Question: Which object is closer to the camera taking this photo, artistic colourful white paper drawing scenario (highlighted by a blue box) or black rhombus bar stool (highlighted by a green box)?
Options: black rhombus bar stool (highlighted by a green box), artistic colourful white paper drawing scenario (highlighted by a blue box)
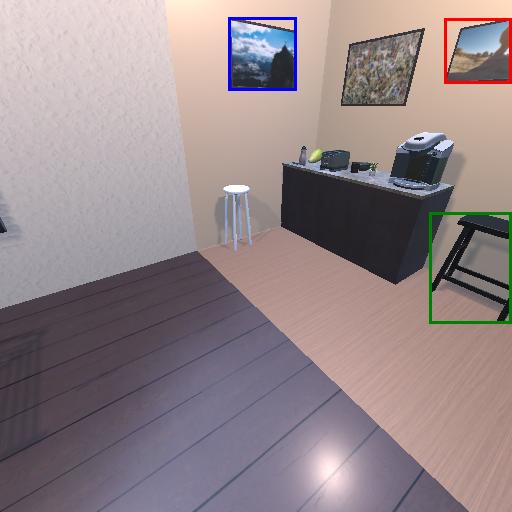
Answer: black rhombus bar stool (highlighted by a green box)